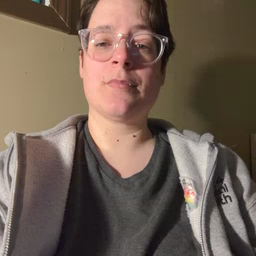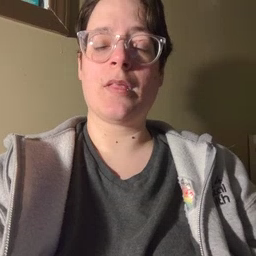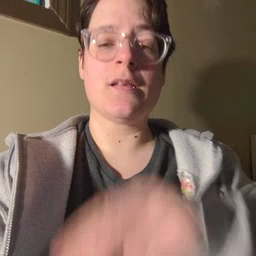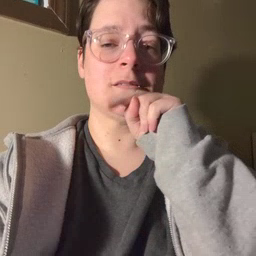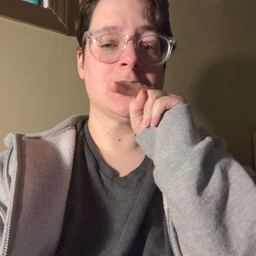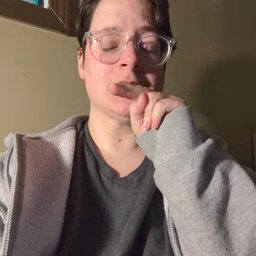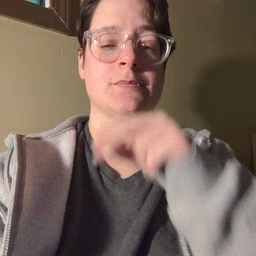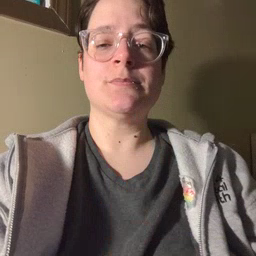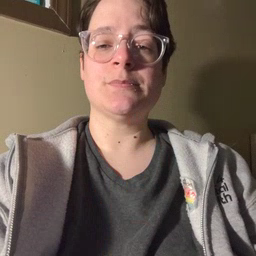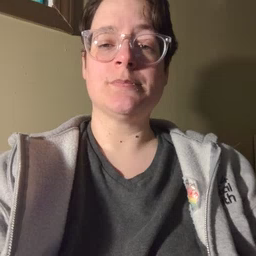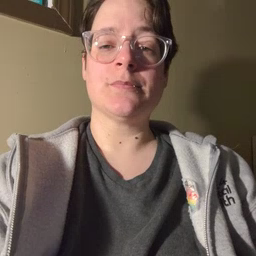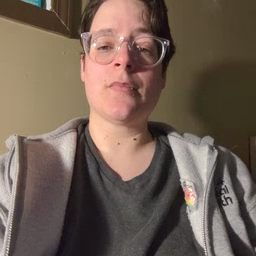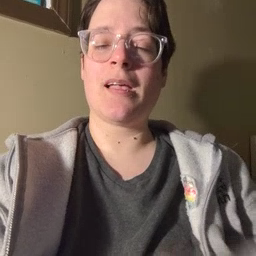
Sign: tongue